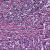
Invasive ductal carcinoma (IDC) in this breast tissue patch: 1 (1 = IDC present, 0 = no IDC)